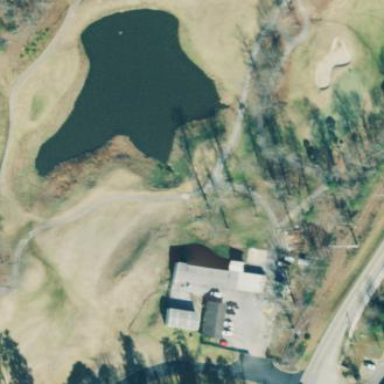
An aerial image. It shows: Water hazard on golf course.